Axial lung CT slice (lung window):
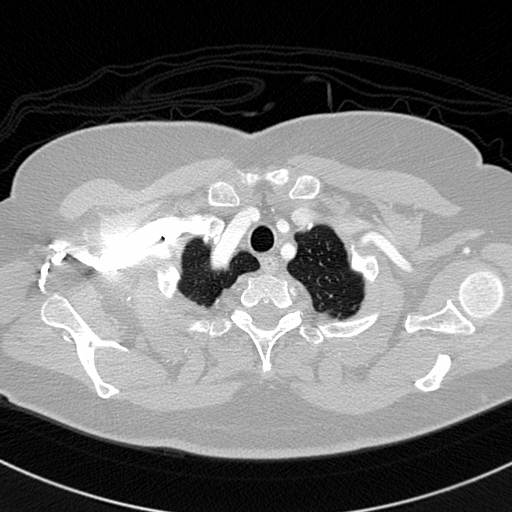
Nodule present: no